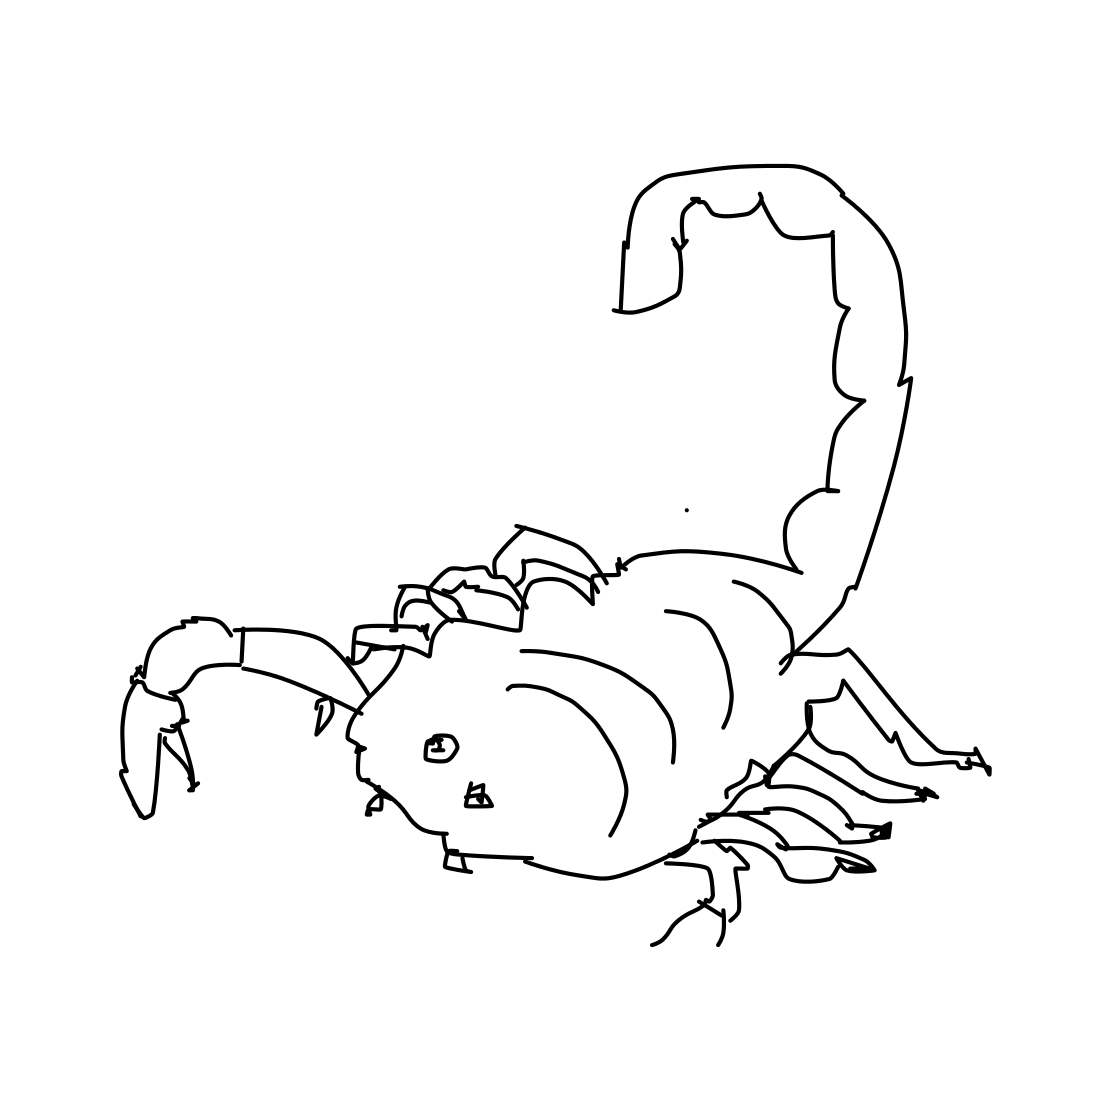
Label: scorpion